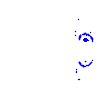
Particle: kaon